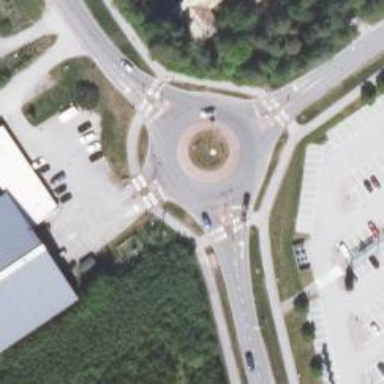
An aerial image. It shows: Tertiary road leading to roundabout.